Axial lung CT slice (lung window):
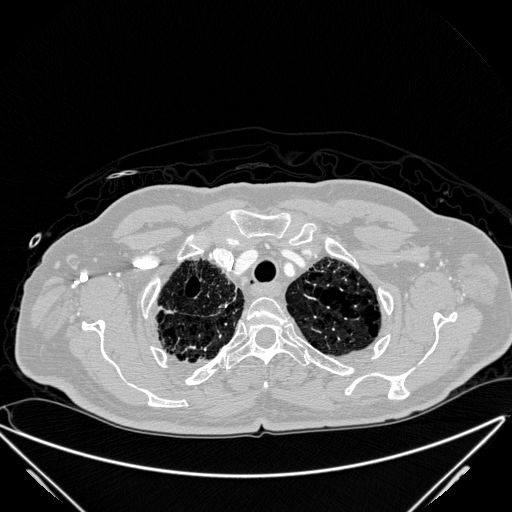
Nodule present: no